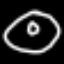
Label: donut